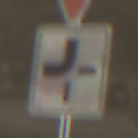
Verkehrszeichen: VerlaufVorfahrtsstrasse2
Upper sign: VorfahrtGewaehren
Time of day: Midday
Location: Roofed (Tunnel)
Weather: NotSpecified
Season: NotSpecified
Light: Natural